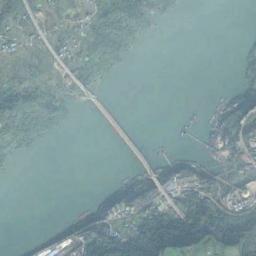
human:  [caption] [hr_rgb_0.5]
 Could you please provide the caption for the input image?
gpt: A bridge built on a green river and some green plants on both sides of the river .

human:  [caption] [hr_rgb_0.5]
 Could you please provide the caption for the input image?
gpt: Under the bridge is a bar-shaped island .

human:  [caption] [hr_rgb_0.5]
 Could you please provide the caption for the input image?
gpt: A bridge is over the river with some plants beside .

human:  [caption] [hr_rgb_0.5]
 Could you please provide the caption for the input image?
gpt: A slender, Straight bridge connects the land on both sides of the turquoise waters  There are many buildings and roads and large green spaces on the land .

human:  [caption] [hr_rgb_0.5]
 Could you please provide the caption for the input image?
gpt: Many trees are around the bridge .